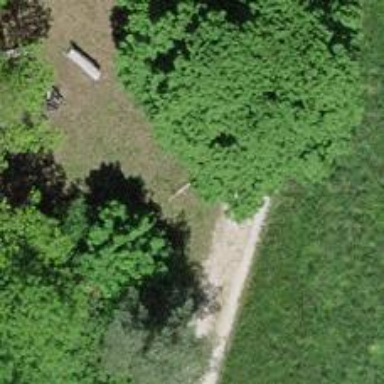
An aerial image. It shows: Picnic table located in leisure land area.